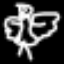
Label: angel